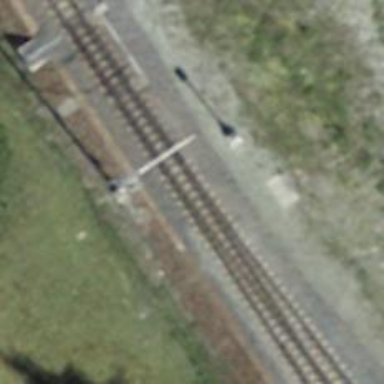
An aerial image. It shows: Railway switch.